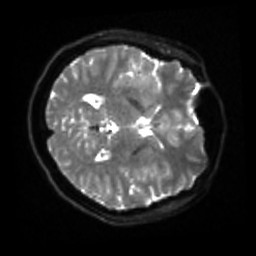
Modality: sbref
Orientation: axial
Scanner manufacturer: siemens
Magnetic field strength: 3 T
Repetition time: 4 s
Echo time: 0.0594 s